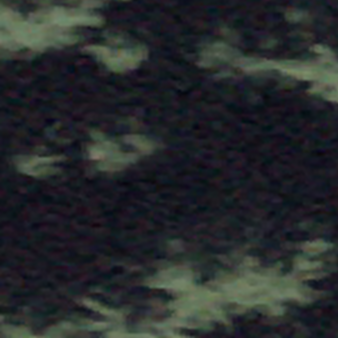
Label: other